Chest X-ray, PA view. Patient: 60 years old, sex F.
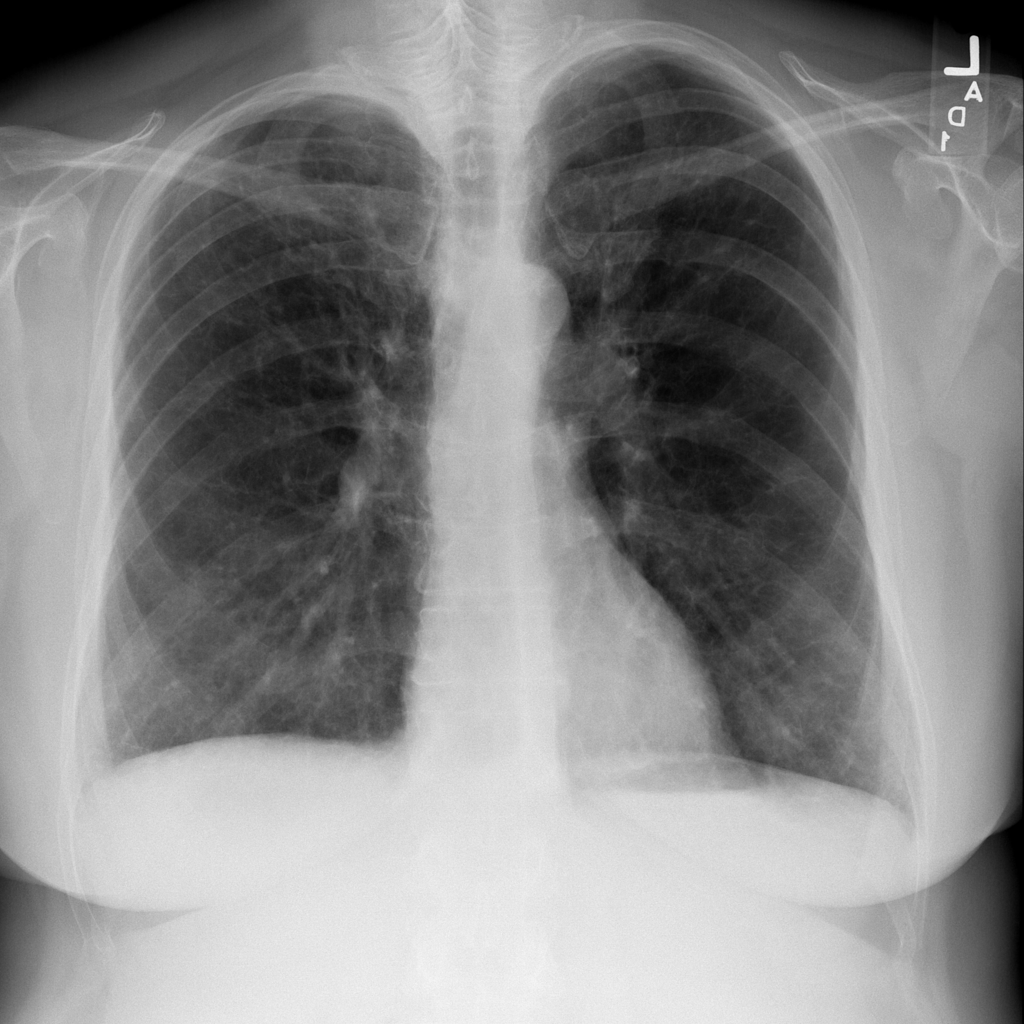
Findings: No Finding